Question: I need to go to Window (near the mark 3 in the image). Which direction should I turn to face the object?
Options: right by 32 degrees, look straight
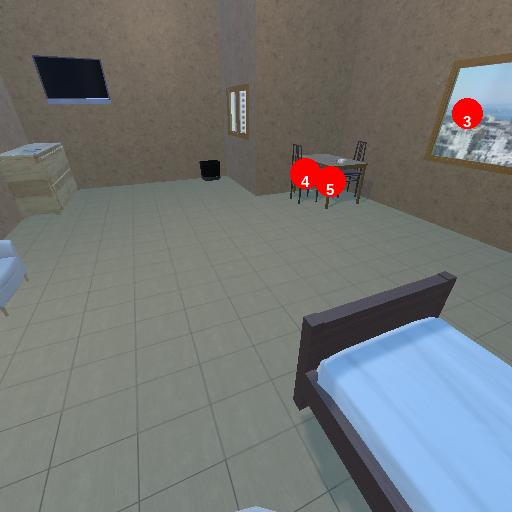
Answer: right by 32 degrees